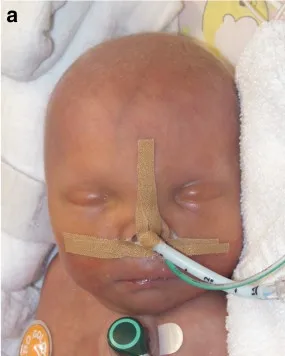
Representative photographs of the patient at 3 days of age . (a-b) The main facial features of the 3-day-old female newborn were narrow palpebral fissures, microretrognathia, hypertelorism with slight upslanting of her palpebral fissures, low-set, dysplastic ears with folded upper helices, a round face and a small nose with an almost absent nasal bridge.
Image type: medical_photograph (other_medical_photograph)